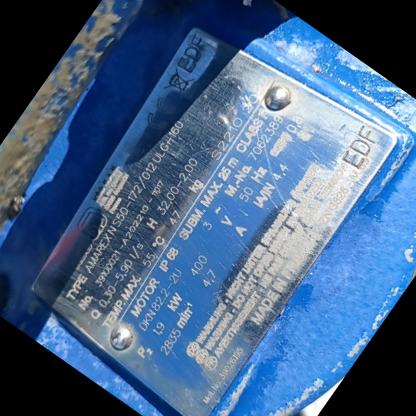
Klasa: tabliczka-znamionowa